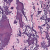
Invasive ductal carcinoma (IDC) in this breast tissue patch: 0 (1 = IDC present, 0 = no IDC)